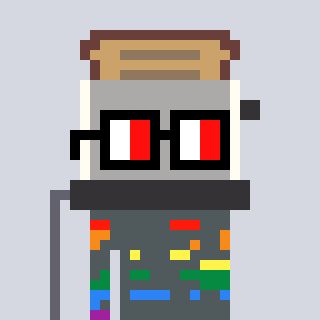
a pixel art character with square glasses with black frames and red eyes, a toaster-shaped head and a teal-colored body on a cool background